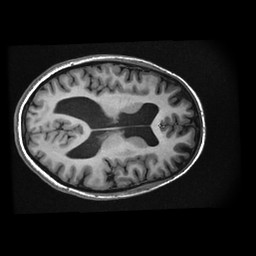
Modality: T1w
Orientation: axial
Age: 23
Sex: female
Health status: healthy
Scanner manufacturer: ge
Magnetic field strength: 3 T
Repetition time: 0.008284 s
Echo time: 0.003116 s